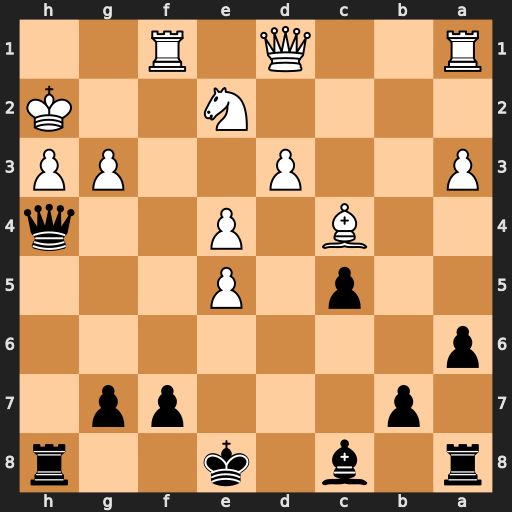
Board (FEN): r1b1k2r/1p3pp1/p7/2p1P3/2B1P2q/P2P2PP/4N2K/R2Q1R2
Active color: b
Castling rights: kq
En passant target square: -
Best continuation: Qxh3+ Kg1 Qh2#